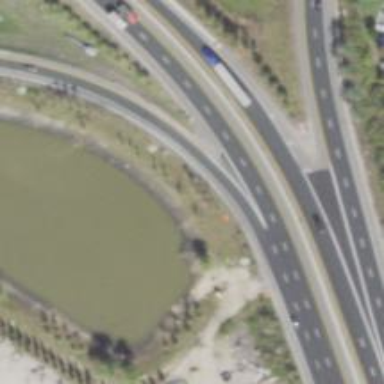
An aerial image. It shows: Motorway link with double trumpet junction.